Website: home-depot
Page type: review-order
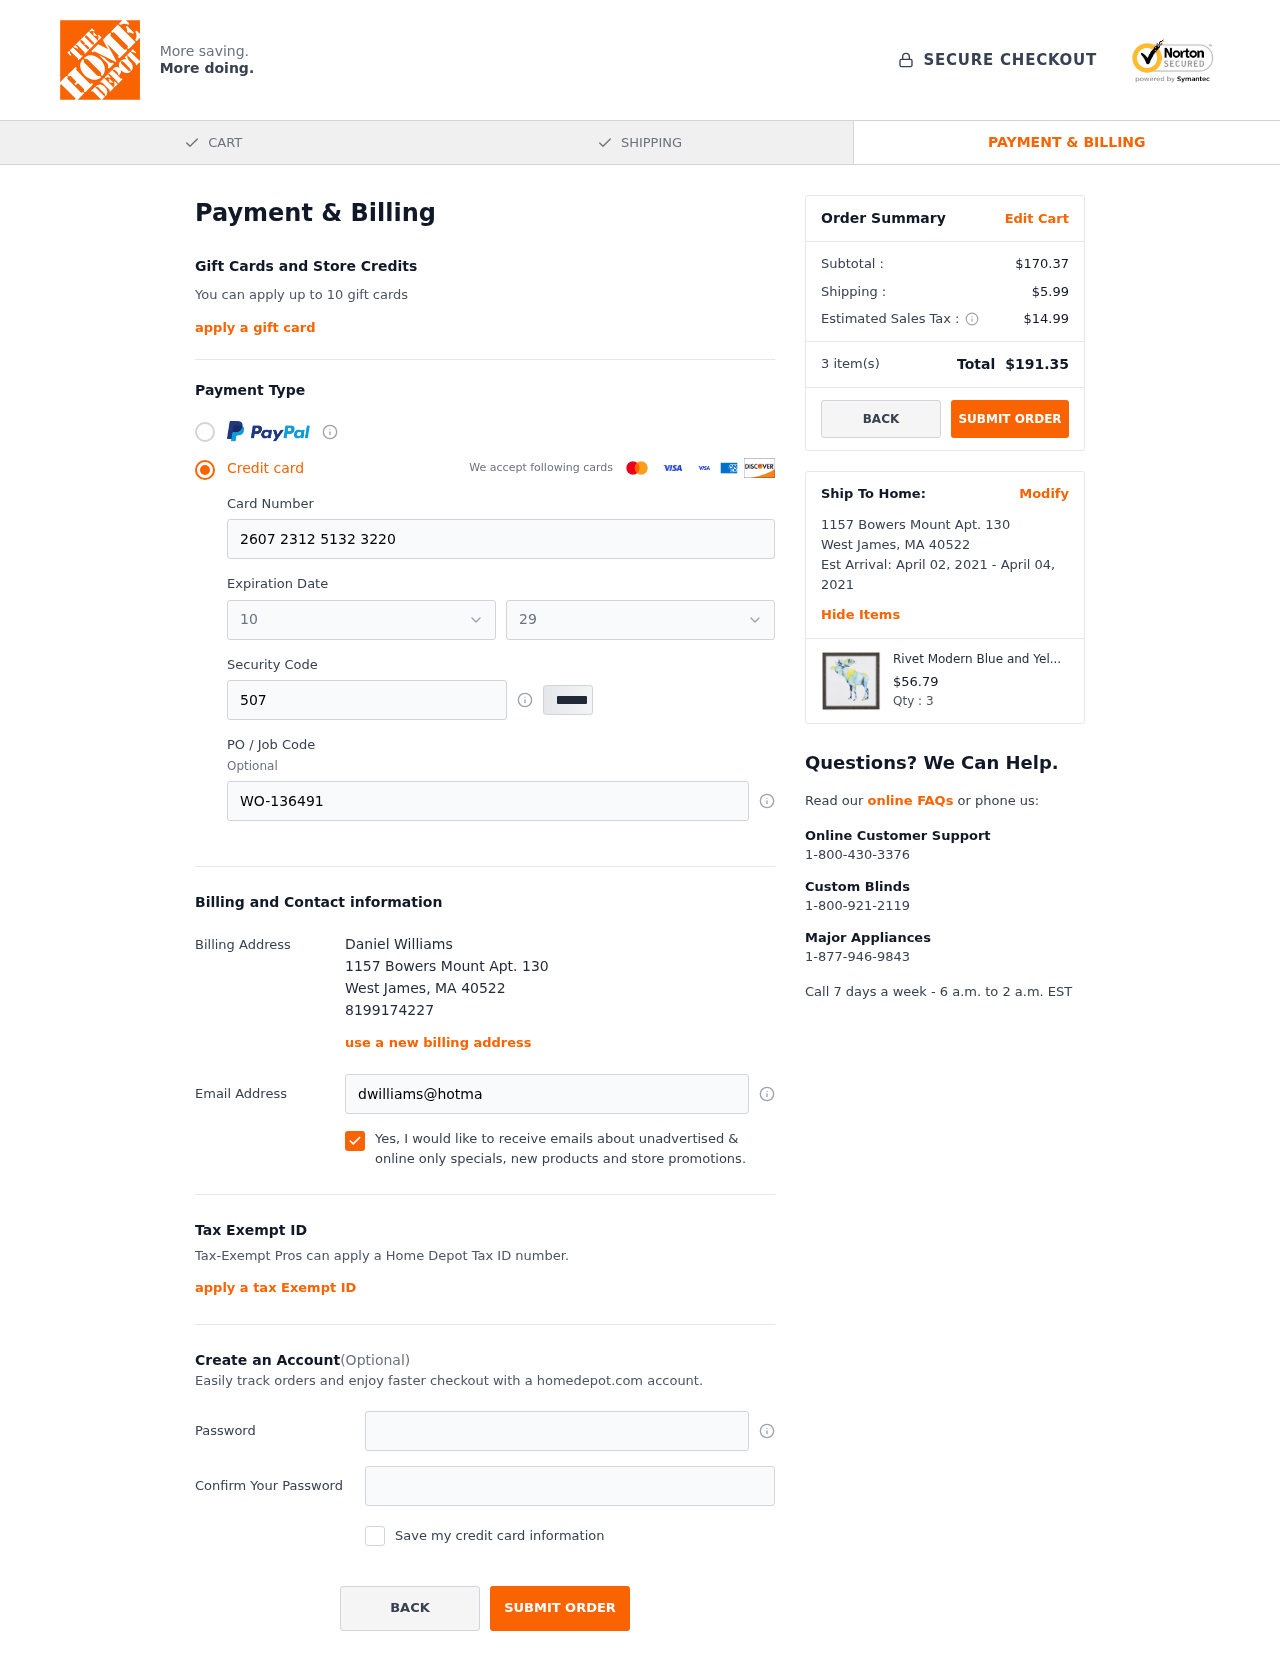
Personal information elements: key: PII_CARD_EXPIRY_MONTH
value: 10
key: PII_CARD_EXPIRY_YEAR
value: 29
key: PII_CITY
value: West James
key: PII_FULLNAME
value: Daniel Williams
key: PII_PHONE
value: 8199174227
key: PII_POSTCODE
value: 40522
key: PII_STATE_ABBR
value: MA
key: PII_STREET
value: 1157 Bowers Mount Apt. 130
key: PII_CARD_NUMBER
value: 2607 2312 5132 3220
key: PII_CARD_CVV
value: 507
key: PII_JOB_CODE
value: WO-136491
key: PII_EMAIL
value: dwilliams@hotmail.com
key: PII_STATE_ABBR3
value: MA
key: PII_POSTCODE_FULL
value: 40522
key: PII_POSTCODE_NUMERIC
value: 40522
Product elements: key: PRODUCT1_NAME
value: Rivet Modern Blue and Yellow Geometric Bear Print Framed Wall Art Décor
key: PRODUCT1_PRICE
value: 56.79
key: PRODUCT1_QUANTITY
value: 3
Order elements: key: ORDER_SUBTOTAL
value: $170.37
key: ORDER_SHIPPING_COST
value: $5.99
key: ORDER_TAX
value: $14.99
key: ORDER_NUM_ITEMS
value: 3
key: ORDER_TOTAL
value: $191.35
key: ORDER_SHIPPING_DATE
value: April 02, 2021
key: ORDER_DELIVERY_DATE
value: April 04, 2021